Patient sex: M
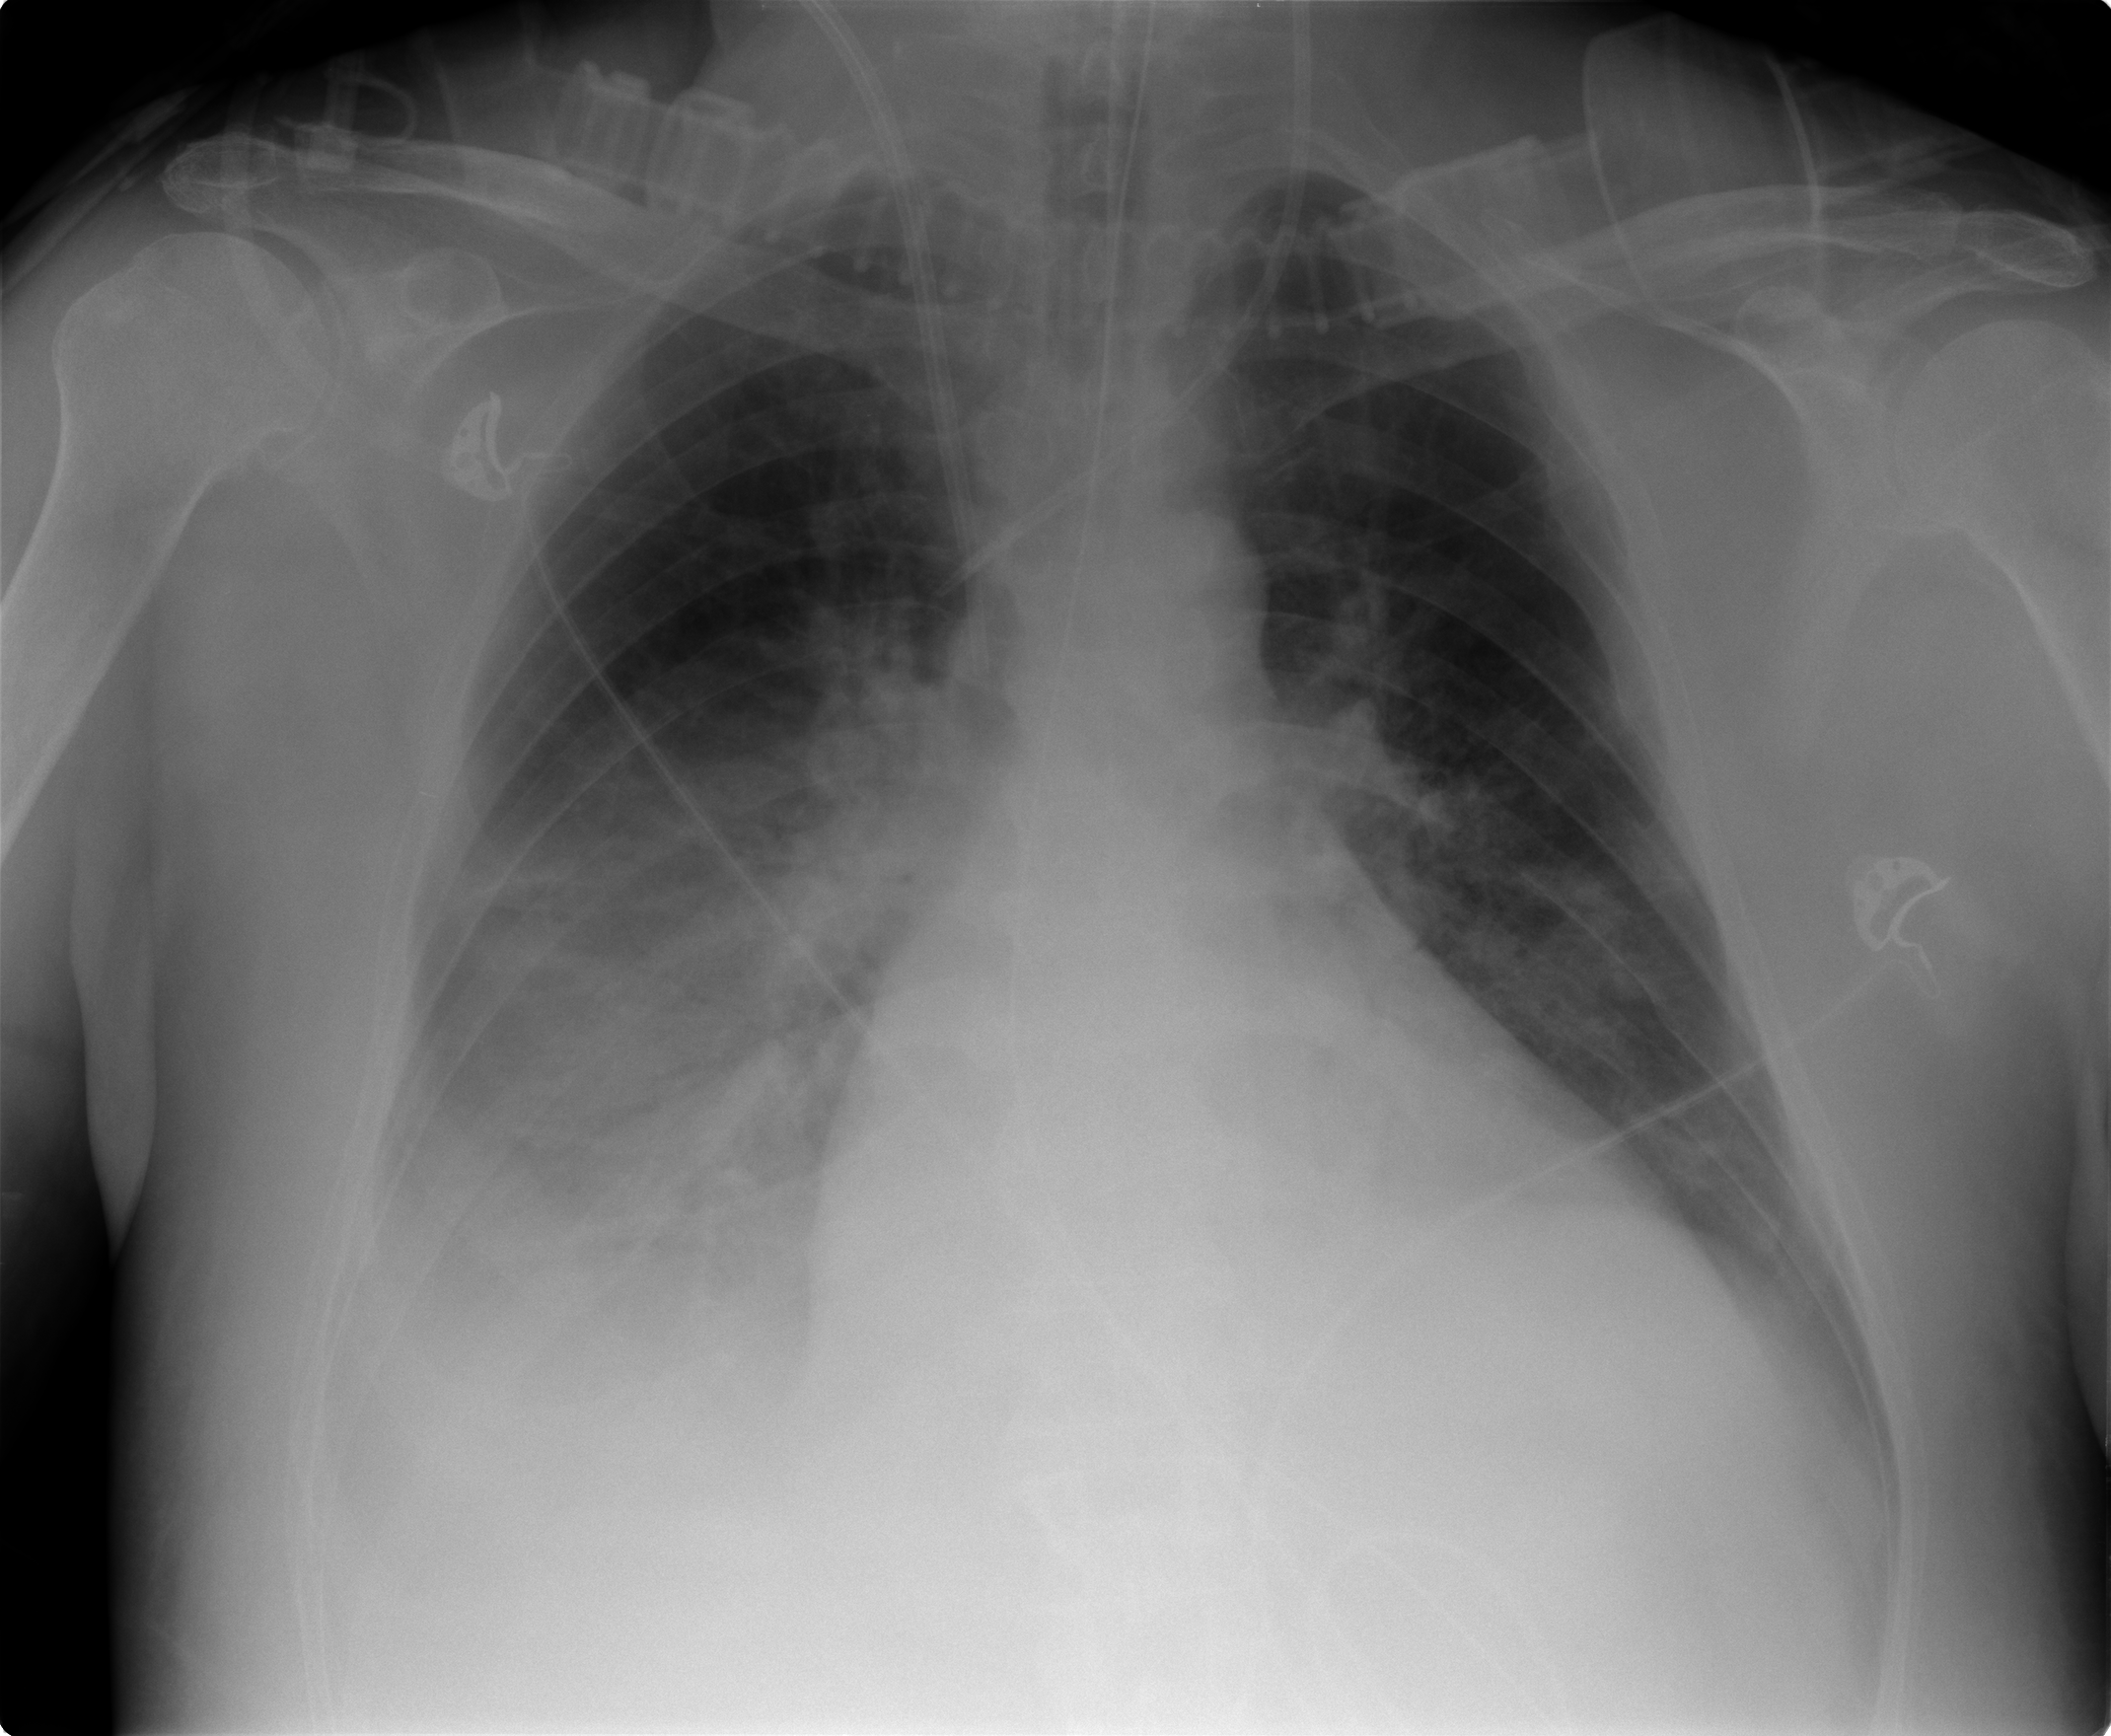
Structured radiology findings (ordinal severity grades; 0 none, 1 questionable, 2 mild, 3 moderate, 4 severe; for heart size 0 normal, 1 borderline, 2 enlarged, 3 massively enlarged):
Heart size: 2
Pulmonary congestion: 0
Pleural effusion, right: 3
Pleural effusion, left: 2
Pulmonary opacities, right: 2
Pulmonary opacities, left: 2
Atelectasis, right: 2
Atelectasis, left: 2